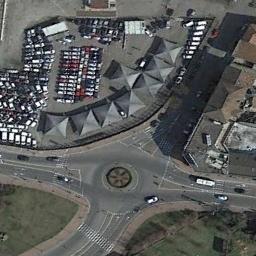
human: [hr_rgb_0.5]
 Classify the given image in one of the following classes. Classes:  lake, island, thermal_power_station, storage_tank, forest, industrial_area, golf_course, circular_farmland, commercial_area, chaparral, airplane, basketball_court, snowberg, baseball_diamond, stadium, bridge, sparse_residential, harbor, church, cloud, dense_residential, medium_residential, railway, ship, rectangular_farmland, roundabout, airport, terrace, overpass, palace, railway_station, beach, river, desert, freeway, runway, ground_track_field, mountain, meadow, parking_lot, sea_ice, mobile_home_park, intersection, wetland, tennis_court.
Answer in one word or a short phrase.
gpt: roundabout